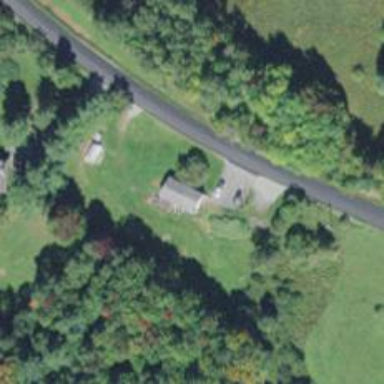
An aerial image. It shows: Simple house.